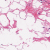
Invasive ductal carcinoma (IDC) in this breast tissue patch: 0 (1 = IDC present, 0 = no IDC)